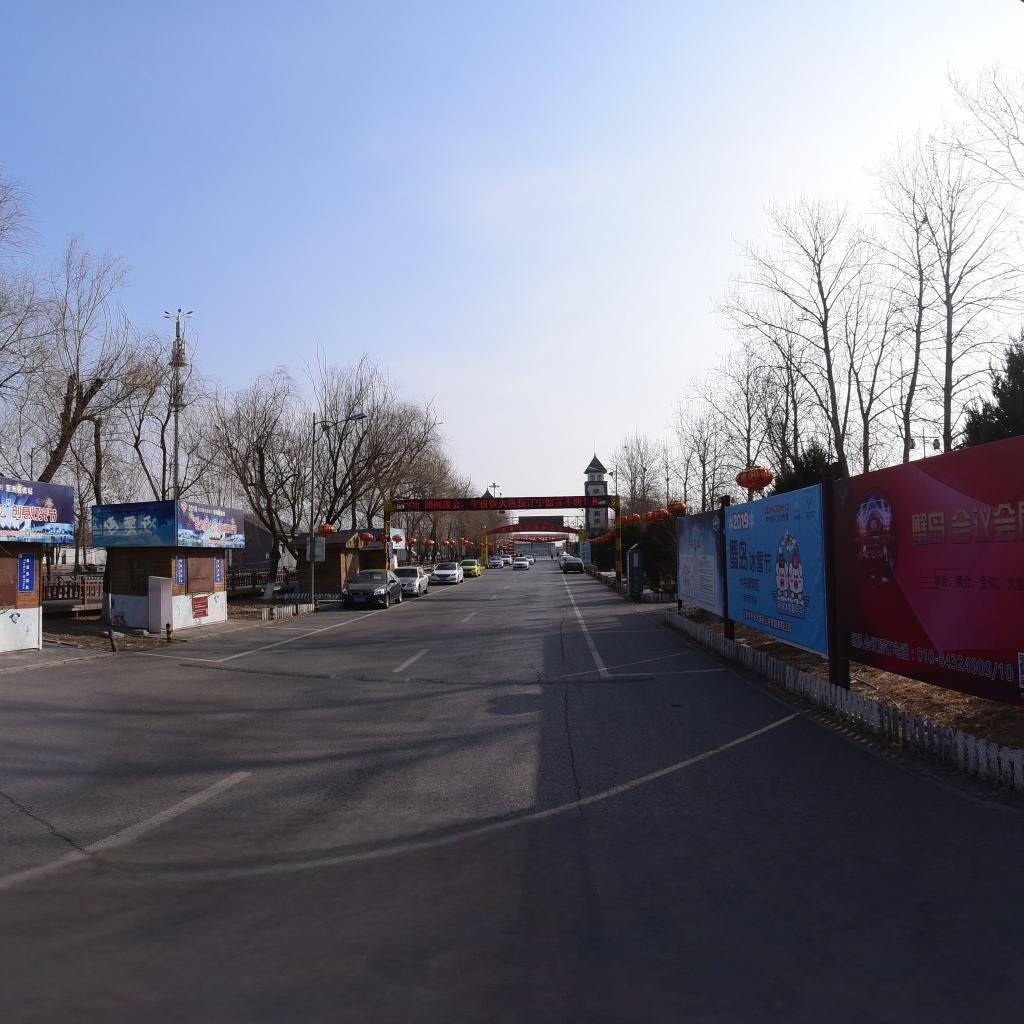
Region: Chaoyang
Road damage annotations: transverse crack, longitudinal crack, transverse crack, transverse crack